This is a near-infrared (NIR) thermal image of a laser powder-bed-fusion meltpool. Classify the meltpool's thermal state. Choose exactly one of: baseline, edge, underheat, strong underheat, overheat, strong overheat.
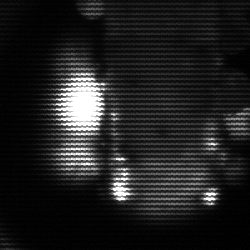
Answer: strong underheat